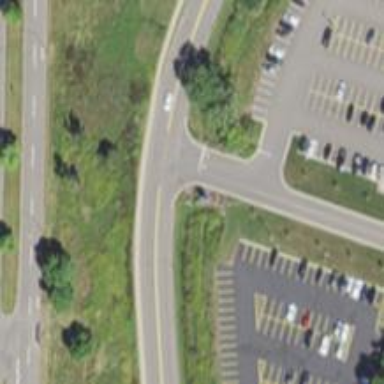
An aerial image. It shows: Stop road.